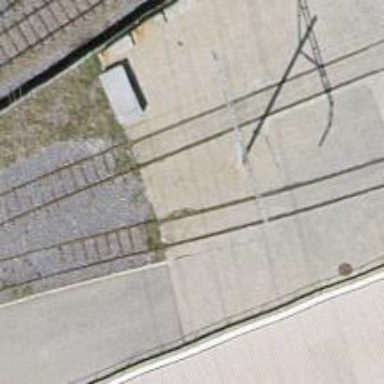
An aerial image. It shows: Single-track electrified rail service spur with contact line.